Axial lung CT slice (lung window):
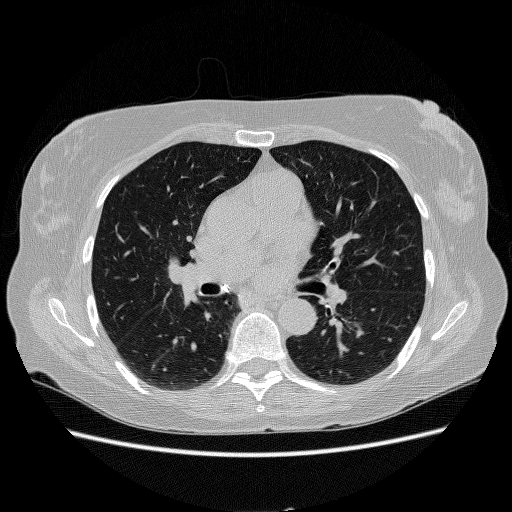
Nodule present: no